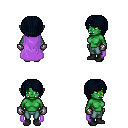
a pixel art fantasy rpg character, female body template, orc, green skin, lavender cape, teal pants, raven pageboy hairstyle, metal gloves, black shoes, four views (front, back, left, right), 2x2 character sprite sheet, small pixel art, hard edges, no anti-aliasing